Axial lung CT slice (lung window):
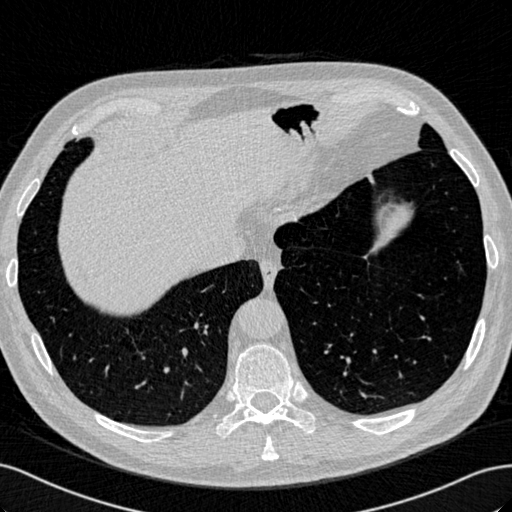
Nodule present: no